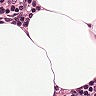
Metastatic tissue present: no